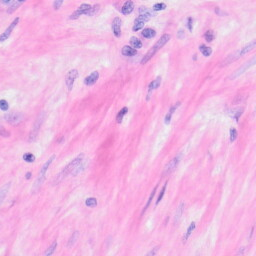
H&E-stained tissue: Kidney